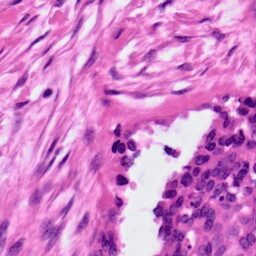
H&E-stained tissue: Ovarian